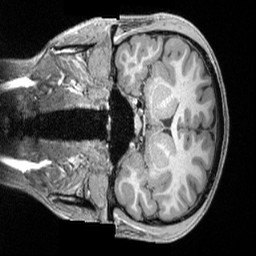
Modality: T1w
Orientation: coronal
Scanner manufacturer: siemens
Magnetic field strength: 3 T
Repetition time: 2.4 s
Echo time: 0.00222 s